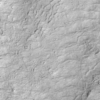
Label: not_dusty